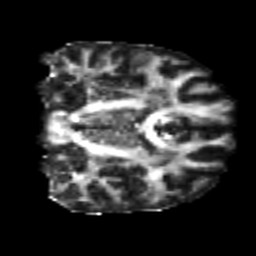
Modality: FA
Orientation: coronal
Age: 25
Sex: male
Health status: healthy
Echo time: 0.074 s